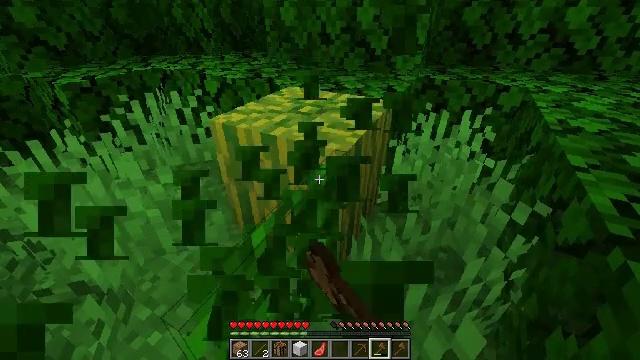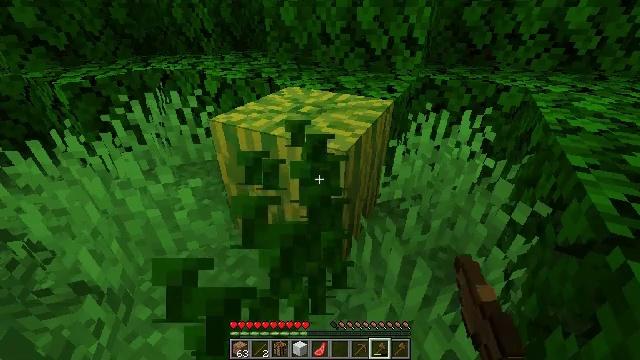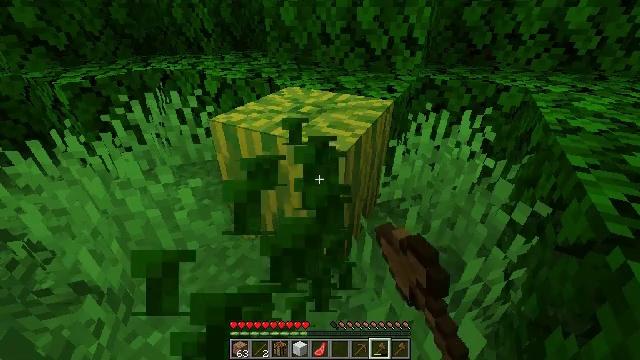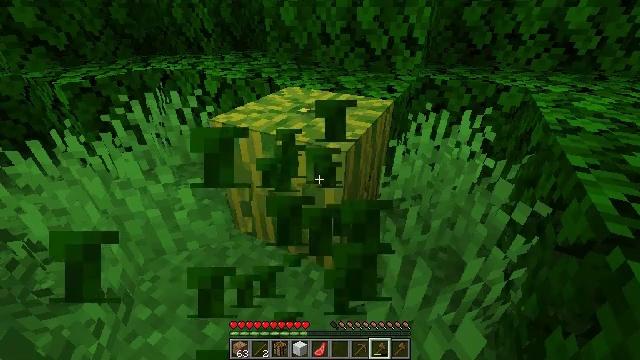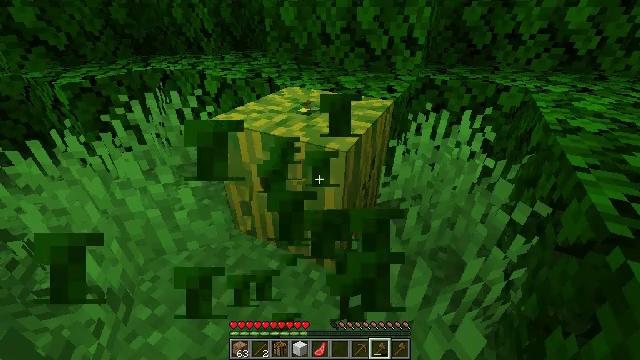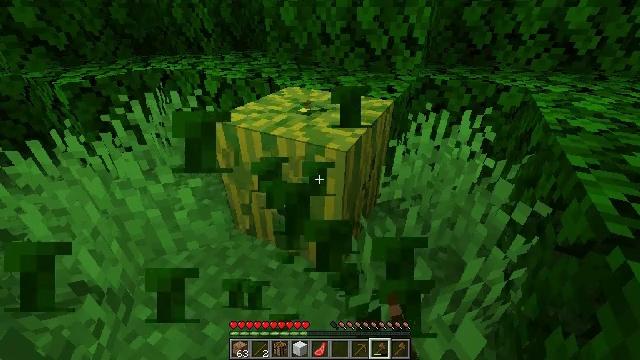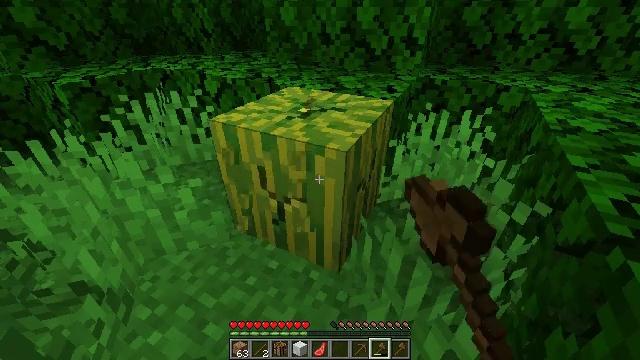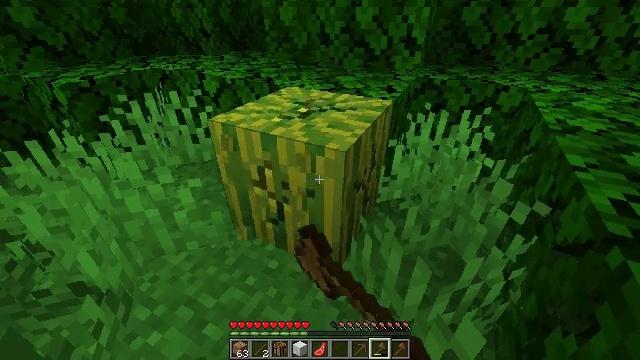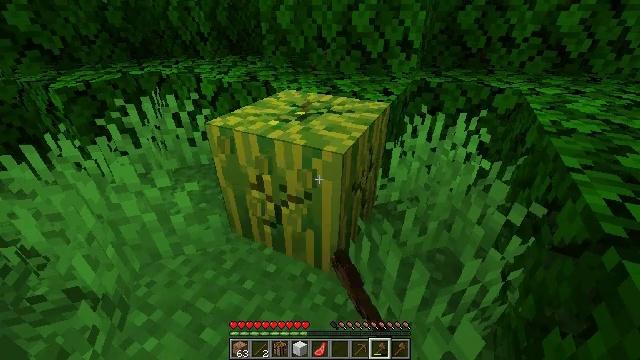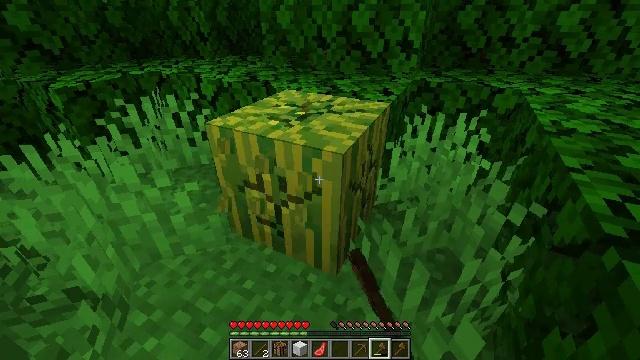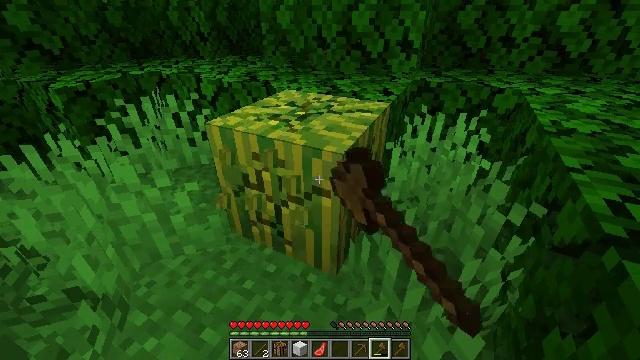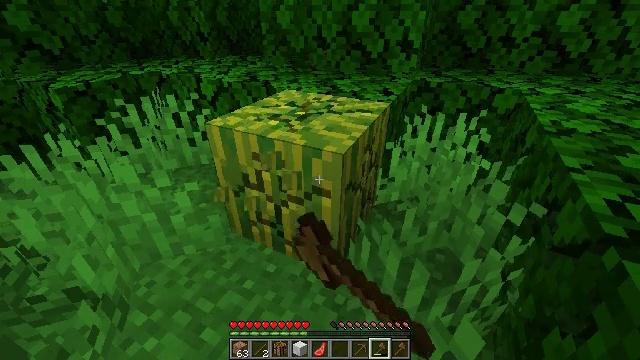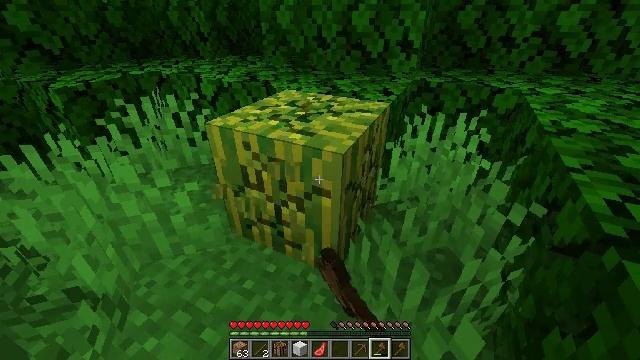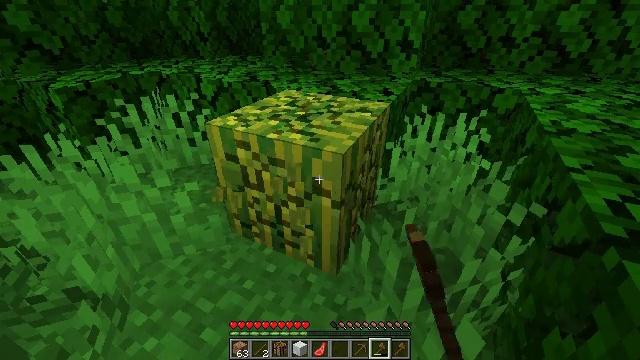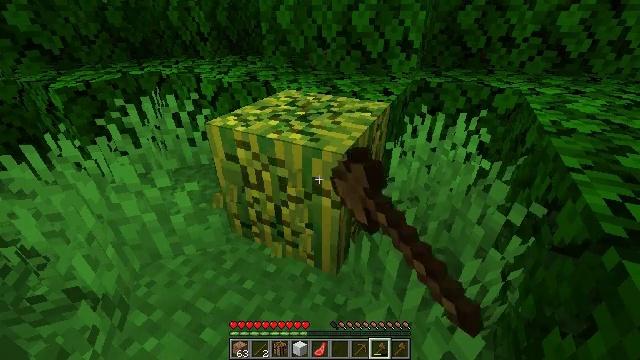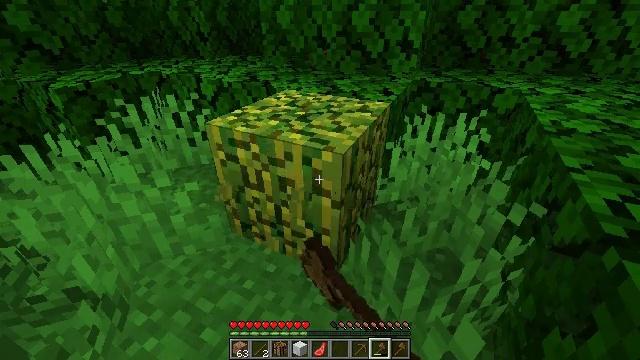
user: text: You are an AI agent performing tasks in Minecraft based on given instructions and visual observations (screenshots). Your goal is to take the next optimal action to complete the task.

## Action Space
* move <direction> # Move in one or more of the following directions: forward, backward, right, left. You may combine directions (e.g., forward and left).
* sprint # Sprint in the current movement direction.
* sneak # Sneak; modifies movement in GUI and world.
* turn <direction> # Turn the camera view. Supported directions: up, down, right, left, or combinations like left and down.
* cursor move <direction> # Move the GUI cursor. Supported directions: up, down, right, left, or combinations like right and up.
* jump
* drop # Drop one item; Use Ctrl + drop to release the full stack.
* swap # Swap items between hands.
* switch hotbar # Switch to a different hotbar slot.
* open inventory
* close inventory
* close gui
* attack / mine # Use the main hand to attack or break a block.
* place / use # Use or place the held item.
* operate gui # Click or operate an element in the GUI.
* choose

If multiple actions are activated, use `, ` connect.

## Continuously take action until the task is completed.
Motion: motion action
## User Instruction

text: Break the melon to get slices.
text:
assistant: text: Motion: attack / mine
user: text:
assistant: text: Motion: attack / mine
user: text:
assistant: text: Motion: attack / mine
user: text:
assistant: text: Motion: attack / mine
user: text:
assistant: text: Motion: attack / mine
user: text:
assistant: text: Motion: attack / mine
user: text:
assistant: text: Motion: attack / mine
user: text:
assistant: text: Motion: attack / mine
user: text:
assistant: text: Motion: attack / mine
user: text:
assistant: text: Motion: attack / mine
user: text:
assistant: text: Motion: attack / mine
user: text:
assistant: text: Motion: attack / mine
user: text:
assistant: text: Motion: attack / mine
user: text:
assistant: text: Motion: attack / mine
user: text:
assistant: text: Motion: attack / mine
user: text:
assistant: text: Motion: attack / mine
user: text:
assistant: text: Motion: attack / mine
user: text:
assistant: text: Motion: attack / mine
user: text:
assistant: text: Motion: attack / mine
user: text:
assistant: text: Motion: attack / mine
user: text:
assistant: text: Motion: attack / mine
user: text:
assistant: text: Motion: move forward, attack / mine
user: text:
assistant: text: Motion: move forward
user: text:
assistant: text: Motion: move forward
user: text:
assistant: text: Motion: move forward, turn left
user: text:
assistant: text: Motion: move forward, turn left
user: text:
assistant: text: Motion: move forward, turn left and down
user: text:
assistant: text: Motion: move forward, turn left
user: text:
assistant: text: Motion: move forward
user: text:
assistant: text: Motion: no_op